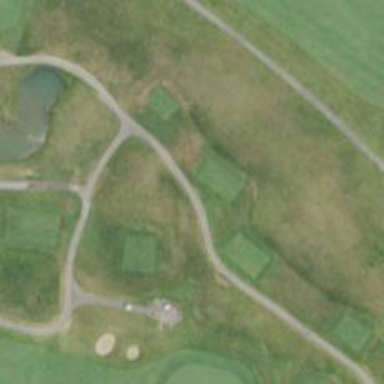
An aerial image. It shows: Service road designated as golf cart path.